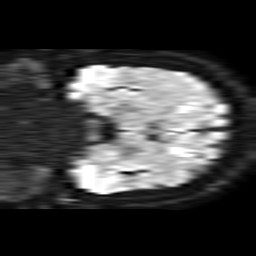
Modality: TRACE
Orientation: coronal
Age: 55
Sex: female
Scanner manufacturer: philips
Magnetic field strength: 1.5 T
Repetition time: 3.514 s
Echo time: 0.07117 s